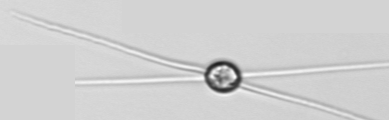
Label: Chaetoceros_danicus